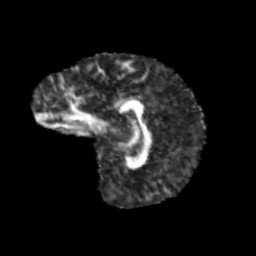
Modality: FA
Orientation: sagittal
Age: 10
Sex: female
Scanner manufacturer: siemens
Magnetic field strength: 3 T
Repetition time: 3.8 s
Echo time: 0.07 s